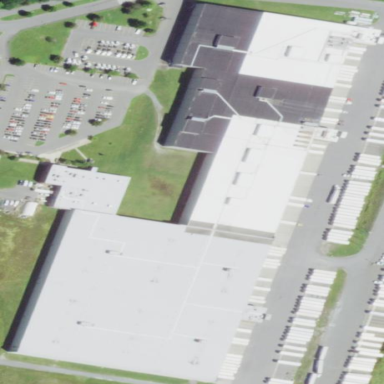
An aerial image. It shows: Warehouse building.